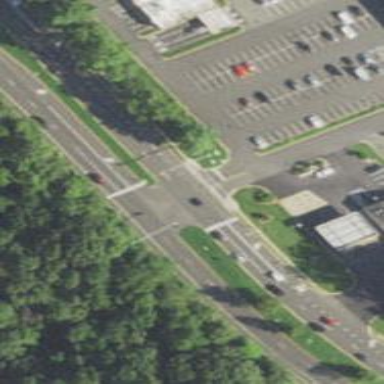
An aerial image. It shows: Marked crossing on footway.